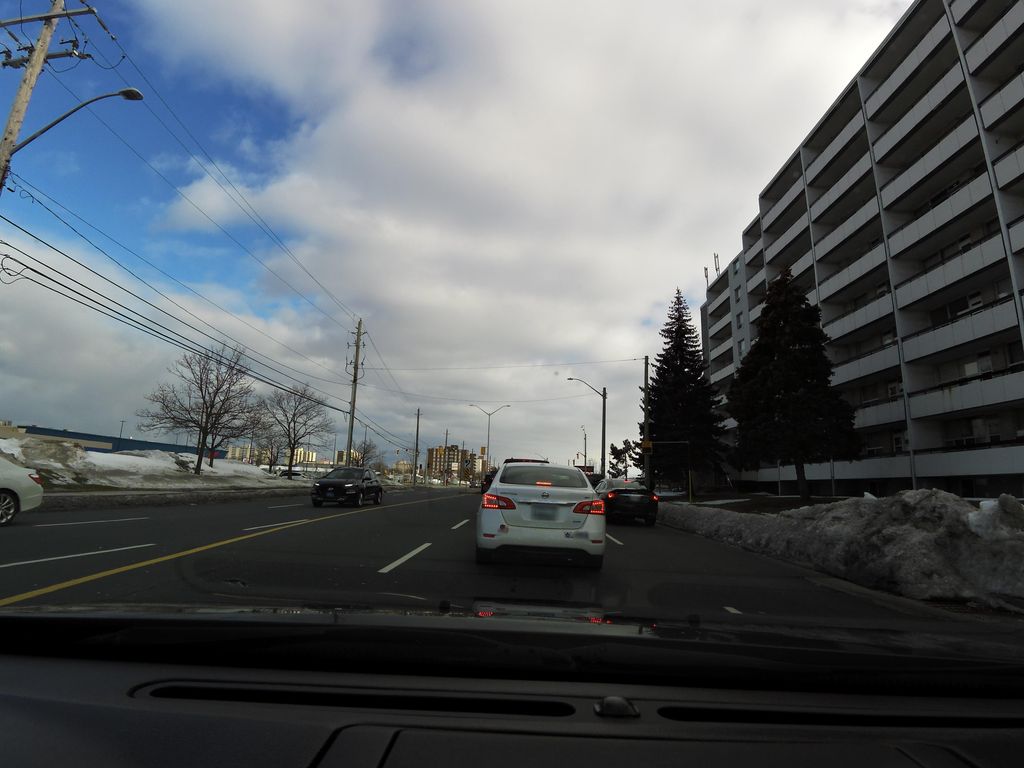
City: hamilton